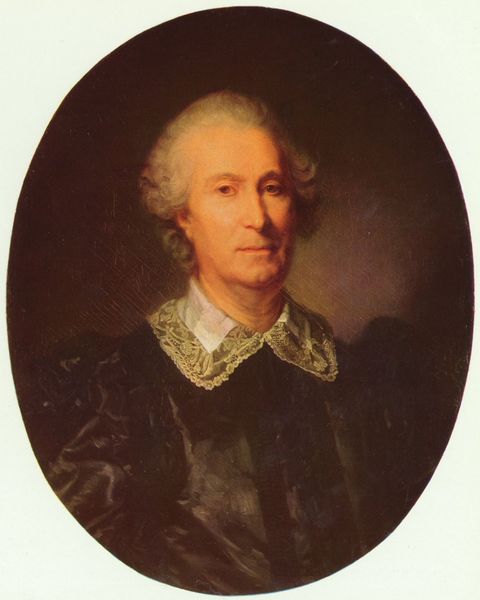
Titel: Porträt des Randon de Boisset
Künstler: Jean Baptiste Greuze
Standort: Budapest
Institution: Szépmüvészeti Múzeum
Schlagwörter: blau, dunkel, gemälde, haut, kopf, mann, schatten, weiß, gelb, grün, braun, brust, frankreich, frisur, grau, haar, hell, hintergrund, licht, mund, nase, ohr, profil, schwarz, stirn, blick, rot, beige, malerei, rock, alt, anzug, blond, hemd, jacke, wand, augen, barock, bluse, falten, gesicht, inkarnat, kragen, mensch, rahmen, rembrandt, samt, spitze, ärmel, bild, bildnis, hals, herr, portrait, porträt, öl, pastos, auge, dunkelheit, geistlicher, gewand, gold, haare, halbfigur, kostüm, mantel, reich, stickerei, stoff, adel, klassizismus, spitzen, augenbrauen, brustbild, bruststück, direkter blick, en face, england, frontal, kinn, lippen, locken, ohren, poträt, puffärmel, renaissance, rokoko, rosa, rouge, schulter, schultern, seide, genre, kreis, oval, rund, perücke, schärpe, lächeln, spanien, wangen, paspartout, schlagschatten, naturalismus, warm, weis, sepia, erhaben, könig, falte, steif, dichter, ernst, poet, streng, brauen, büste, glanz, pupillen, ornamente, faltenwurf, edel, rüsche, rüschen, stofflichkeit, augenbraue, knöpfe, dreiviertelprofil, lider, make up, satin, schimmer, alter, medaillon, dreiviertel, portait, bürger, schiller, bürgertum, adeliger, herrscher, chardin, fürst, bildniss, portret, halbglatze, tracht, kontraste, schein, arrogant, harnisch, selbstportrait, oberschicht, wangenknochen, halbprofil, rasiert, medallion, portät, silbern, dreiviertelporträt, wams, aristokrat, augenkontakt, klerus, bürgerlich, strenge, frontansicht, lichtquelle, lichtreflex, schattig, adelig, blickkontakt, flämisch, spitzenkragen, adliger, gelehrter, macht, wichtig, stickereien, stickerein, lord, taft, dunkle farben, graf, gebildet, minister, würde, klassisch, bildchen, wilhelm, und, mozart, hautfarben, regent, neuzeit, großvater, mittleres alter, dynastie, bartlos, humanist, graues haar, spitzenbesatz, ellipse, schulterpolster, weiße haare, lockiges haar, haaare, staatsmann, pest, prträt, spitzkragen, rüschenkragen, blauschwarz, denkerstirn, portärt, standesporträt, allonge, älterer mann, indine, adle, intergrund, gründer, weiss schwarz, nackenhaare, göthe, adek, aristokrt, aschig, auftragswerk, barockes selbstportrait, battist, bauschige schulter, beschattet, englische kolonie, feiner herr, fokus auf das gesicht, gedeckte farbpalette, gedeckte farbpalt, gesclossener mund, gesicht halbfigur, halbfigurporträt, haudegen, kragen barock nase, krasgen, künd, oberflächenglanz, perfum, porhhhhhhhhhhh, reiches bürgertum, respektsperson, souveränität, spitze nase, spitzenkrangen, heller kragen, mittelalterliche kleidung, graue locken, dunkles gewand, schwarz seide